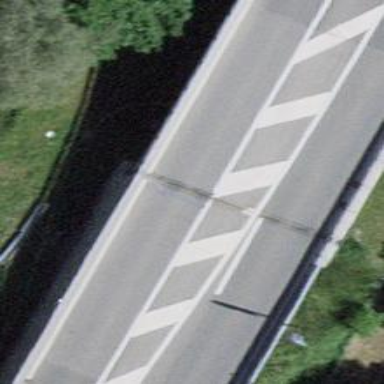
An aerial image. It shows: Asphalt motorway of trunk classification.